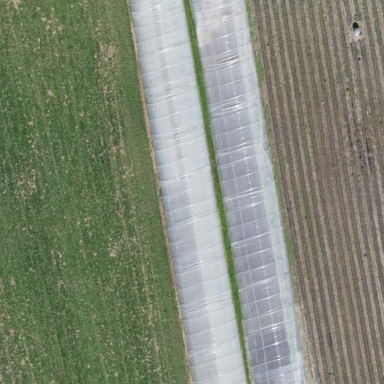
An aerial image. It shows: Greenhouse.